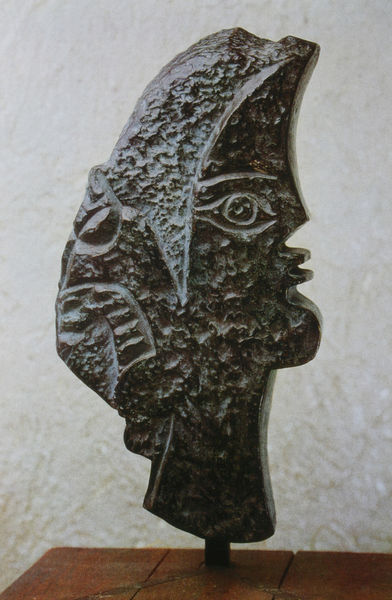
Titel: Hespéris
Künstler: Georges Braque
Institution: Privatsammlung
Schlagwörter: kopf, kubismus, braun, degas, frau, grau, haar, holz, mund, profil, stirn, weiss, muster, wand, gesicht, stein, hals, auge, figur, haare, kinn, lippen, skulptur, moderne, abstrakt, afrika, modern, edgar, metall, bronze, plastik, plinthe, hinterkopf, augenbraue, haarknoten, oberfläche, rau, putz, picasso, struktur, objekt, ägyptisch, frauenkopf, janus, rauf, rpofil